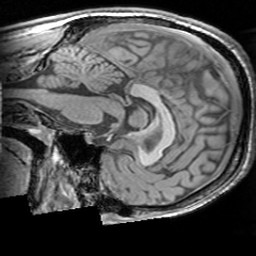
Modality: T1w
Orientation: sagittal
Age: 26
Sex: male
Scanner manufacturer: siemens
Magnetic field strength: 3 T
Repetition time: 1.63 s
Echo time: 0.00311 s